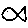
Label: fish